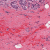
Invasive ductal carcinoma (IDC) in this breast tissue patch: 1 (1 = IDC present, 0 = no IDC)